Interaction volume radius: 5 \u00c5
Interaction volume height: 10 \u00c5
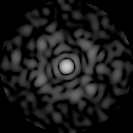
Disorder parameter: 0.8466